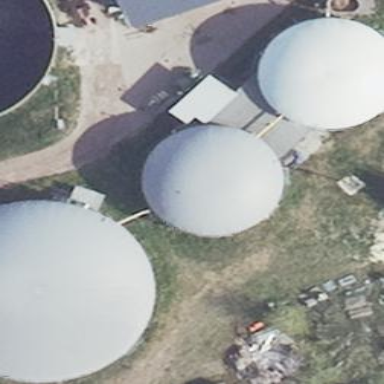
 acting as covered reservoir. It also houses generator."